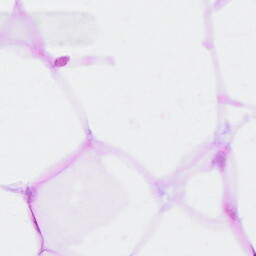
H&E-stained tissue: Breast